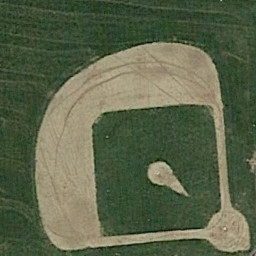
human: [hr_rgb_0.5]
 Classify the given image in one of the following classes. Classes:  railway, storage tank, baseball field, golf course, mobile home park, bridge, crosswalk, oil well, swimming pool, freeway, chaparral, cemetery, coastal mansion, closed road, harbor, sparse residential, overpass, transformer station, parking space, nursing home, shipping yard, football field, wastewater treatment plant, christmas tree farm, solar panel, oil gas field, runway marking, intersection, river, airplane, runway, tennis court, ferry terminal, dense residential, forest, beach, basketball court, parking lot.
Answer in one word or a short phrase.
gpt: baseball field